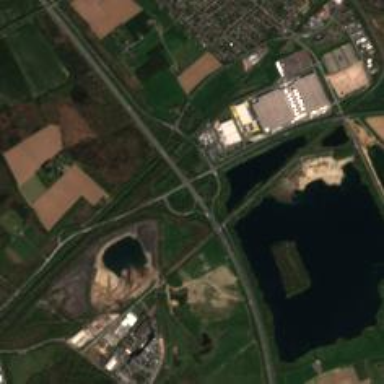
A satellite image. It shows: Motorway junction.